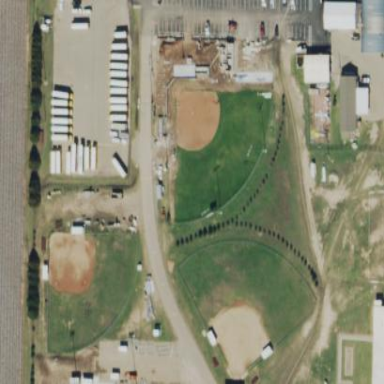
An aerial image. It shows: Softball pitch for leisure sports.